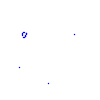
Particle: proton